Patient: sex M, age 67
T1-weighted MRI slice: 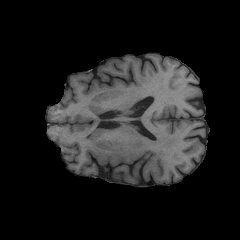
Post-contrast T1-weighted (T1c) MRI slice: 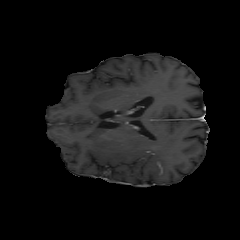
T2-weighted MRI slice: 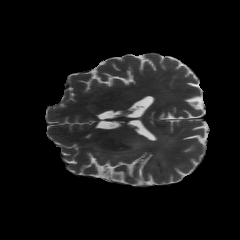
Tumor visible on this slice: yes
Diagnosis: Glioblastoma, IDH-wildtype
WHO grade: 4